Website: crate-barrel
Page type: receipt
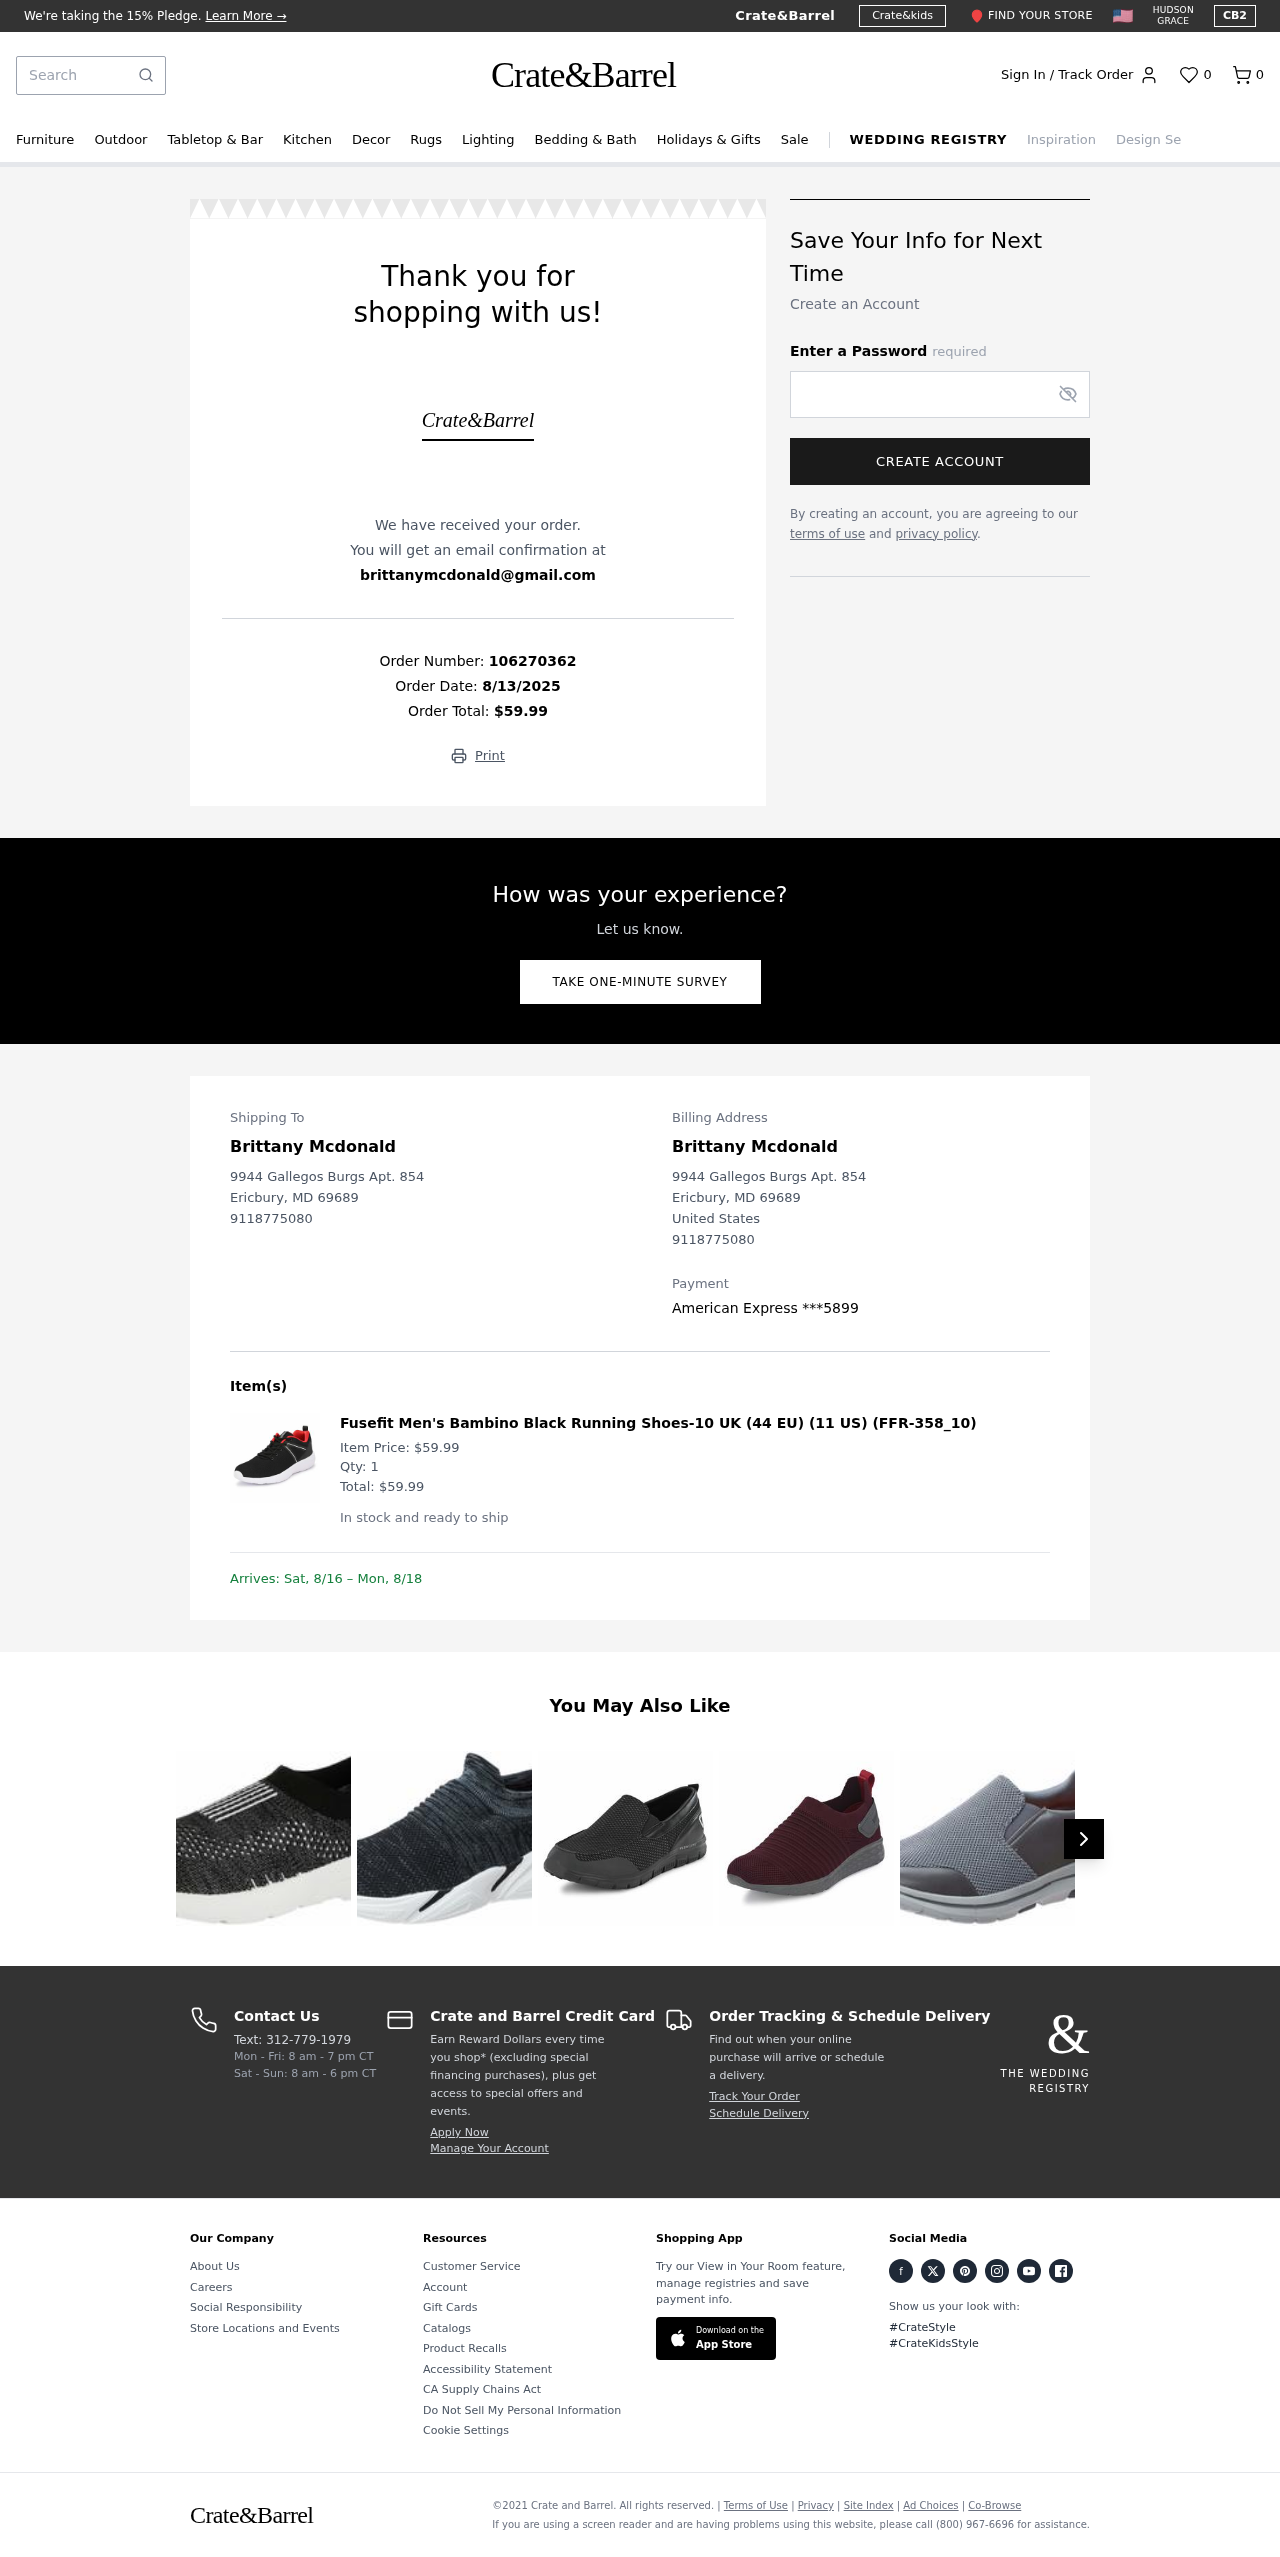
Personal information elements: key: PII_CARD_LAST4
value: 5899
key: PII_CARD_TYPE
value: American Express
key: PII_CITY
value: Ericbury
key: PII_COUNTRY
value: United States
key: PII_EMAIL
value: brittanymcdonald@gmail.com
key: PII_FULLNAME
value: Brittany Mcdonald
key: PII_PHONE
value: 9118775080
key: PII_POSTCODE
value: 69689
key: PII_STATE_ABBR
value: MD
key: PII_STREET
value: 9944 Gallegos Burgs Apt. 854
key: PII_FULLNAME2
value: Brittany Mcdonald
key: PII_STREET2
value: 9944 Gallegos Burgs Apt. 854
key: PII_CITY2
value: Ericbury
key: PII_STATE_ABBR2
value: MD
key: PII_POSTCODE2
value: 69689
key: PII_PHONE2
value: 9118775080
Product elements: key: PRODUCT1_NAME
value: Fusefit Men's Bambino Black Running Shoes-10 UK (44 EU) (11 US) (FFR-358_10)
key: PRODUCT1_PRICE
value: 59.99
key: PRODUCT1_QUANTITY
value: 1
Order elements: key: ORDER_NUM_ITEMS
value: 0
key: ORDER_ID
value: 106270362
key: ORDER_DATE
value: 8/13/2025
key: ORDER_TOTAL
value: $59.99
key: ORDER_ITEM_TOTAL
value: $59.99
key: ORDER_DELIVERY_DATE
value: Sat, 8/16 – Mon, 8/18
Search elements: key: HEADER_SEARCH
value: Search
Other elements: key: FAVORITES_COUNT
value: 0